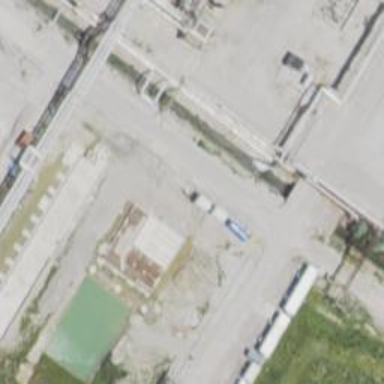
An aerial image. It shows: Storage tank that is man-made.